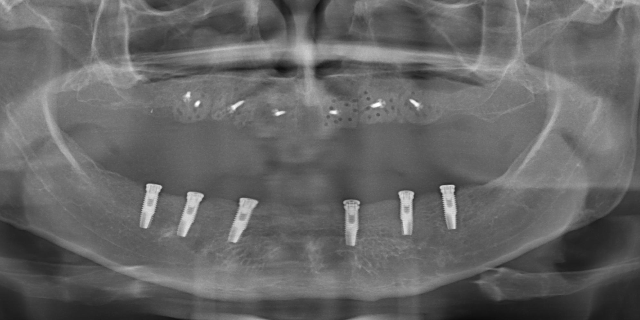
adult